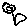
Label: flower